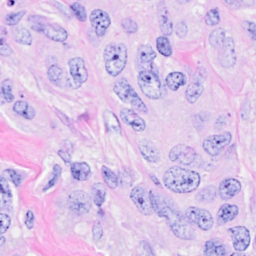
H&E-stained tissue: Breast